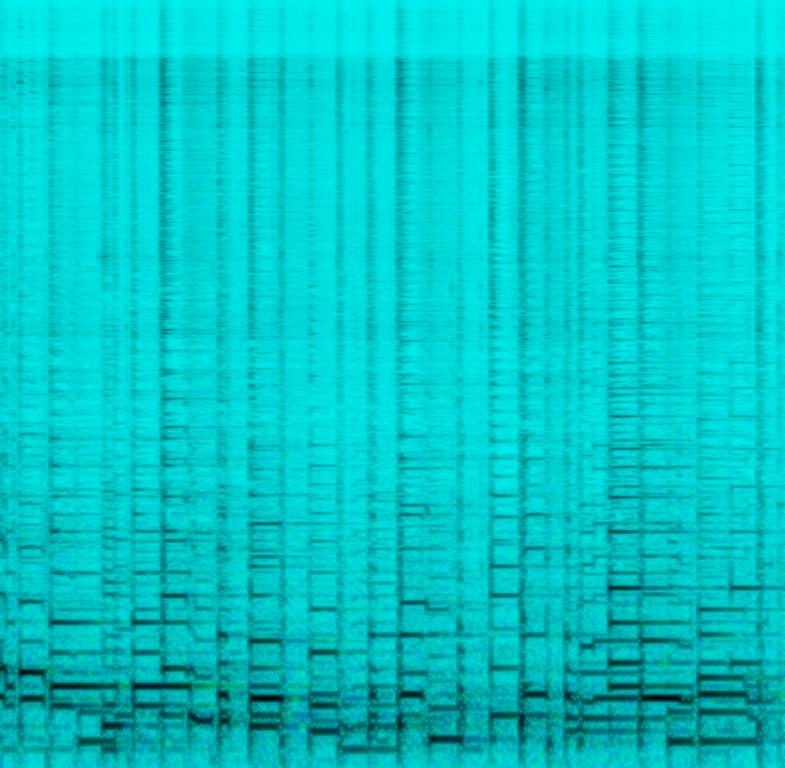
This is an instrumental rock music piece. The piece is being performed on a clean sounding electric guitar. There is an easygoing guitar solo being played. The atmosphere is groovy. This piece could be used as an advertisement jingle.